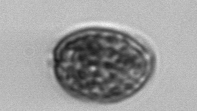
Label: Prorocentrum